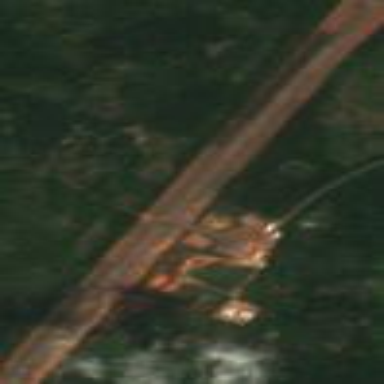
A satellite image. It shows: Asphalt runway at the airport area.